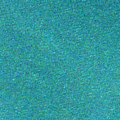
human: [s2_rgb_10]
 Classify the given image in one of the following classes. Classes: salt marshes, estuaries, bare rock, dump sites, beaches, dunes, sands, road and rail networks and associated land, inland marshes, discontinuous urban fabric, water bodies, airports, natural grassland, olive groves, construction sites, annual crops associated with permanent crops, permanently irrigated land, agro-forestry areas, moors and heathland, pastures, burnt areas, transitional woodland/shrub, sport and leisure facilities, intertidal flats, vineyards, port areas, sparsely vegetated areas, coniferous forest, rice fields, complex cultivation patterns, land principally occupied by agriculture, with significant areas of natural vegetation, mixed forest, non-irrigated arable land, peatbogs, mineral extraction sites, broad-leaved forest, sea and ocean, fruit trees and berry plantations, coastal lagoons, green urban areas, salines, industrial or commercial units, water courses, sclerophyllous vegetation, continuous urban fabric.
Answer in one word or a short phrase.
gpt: sea and ocean